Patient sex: F
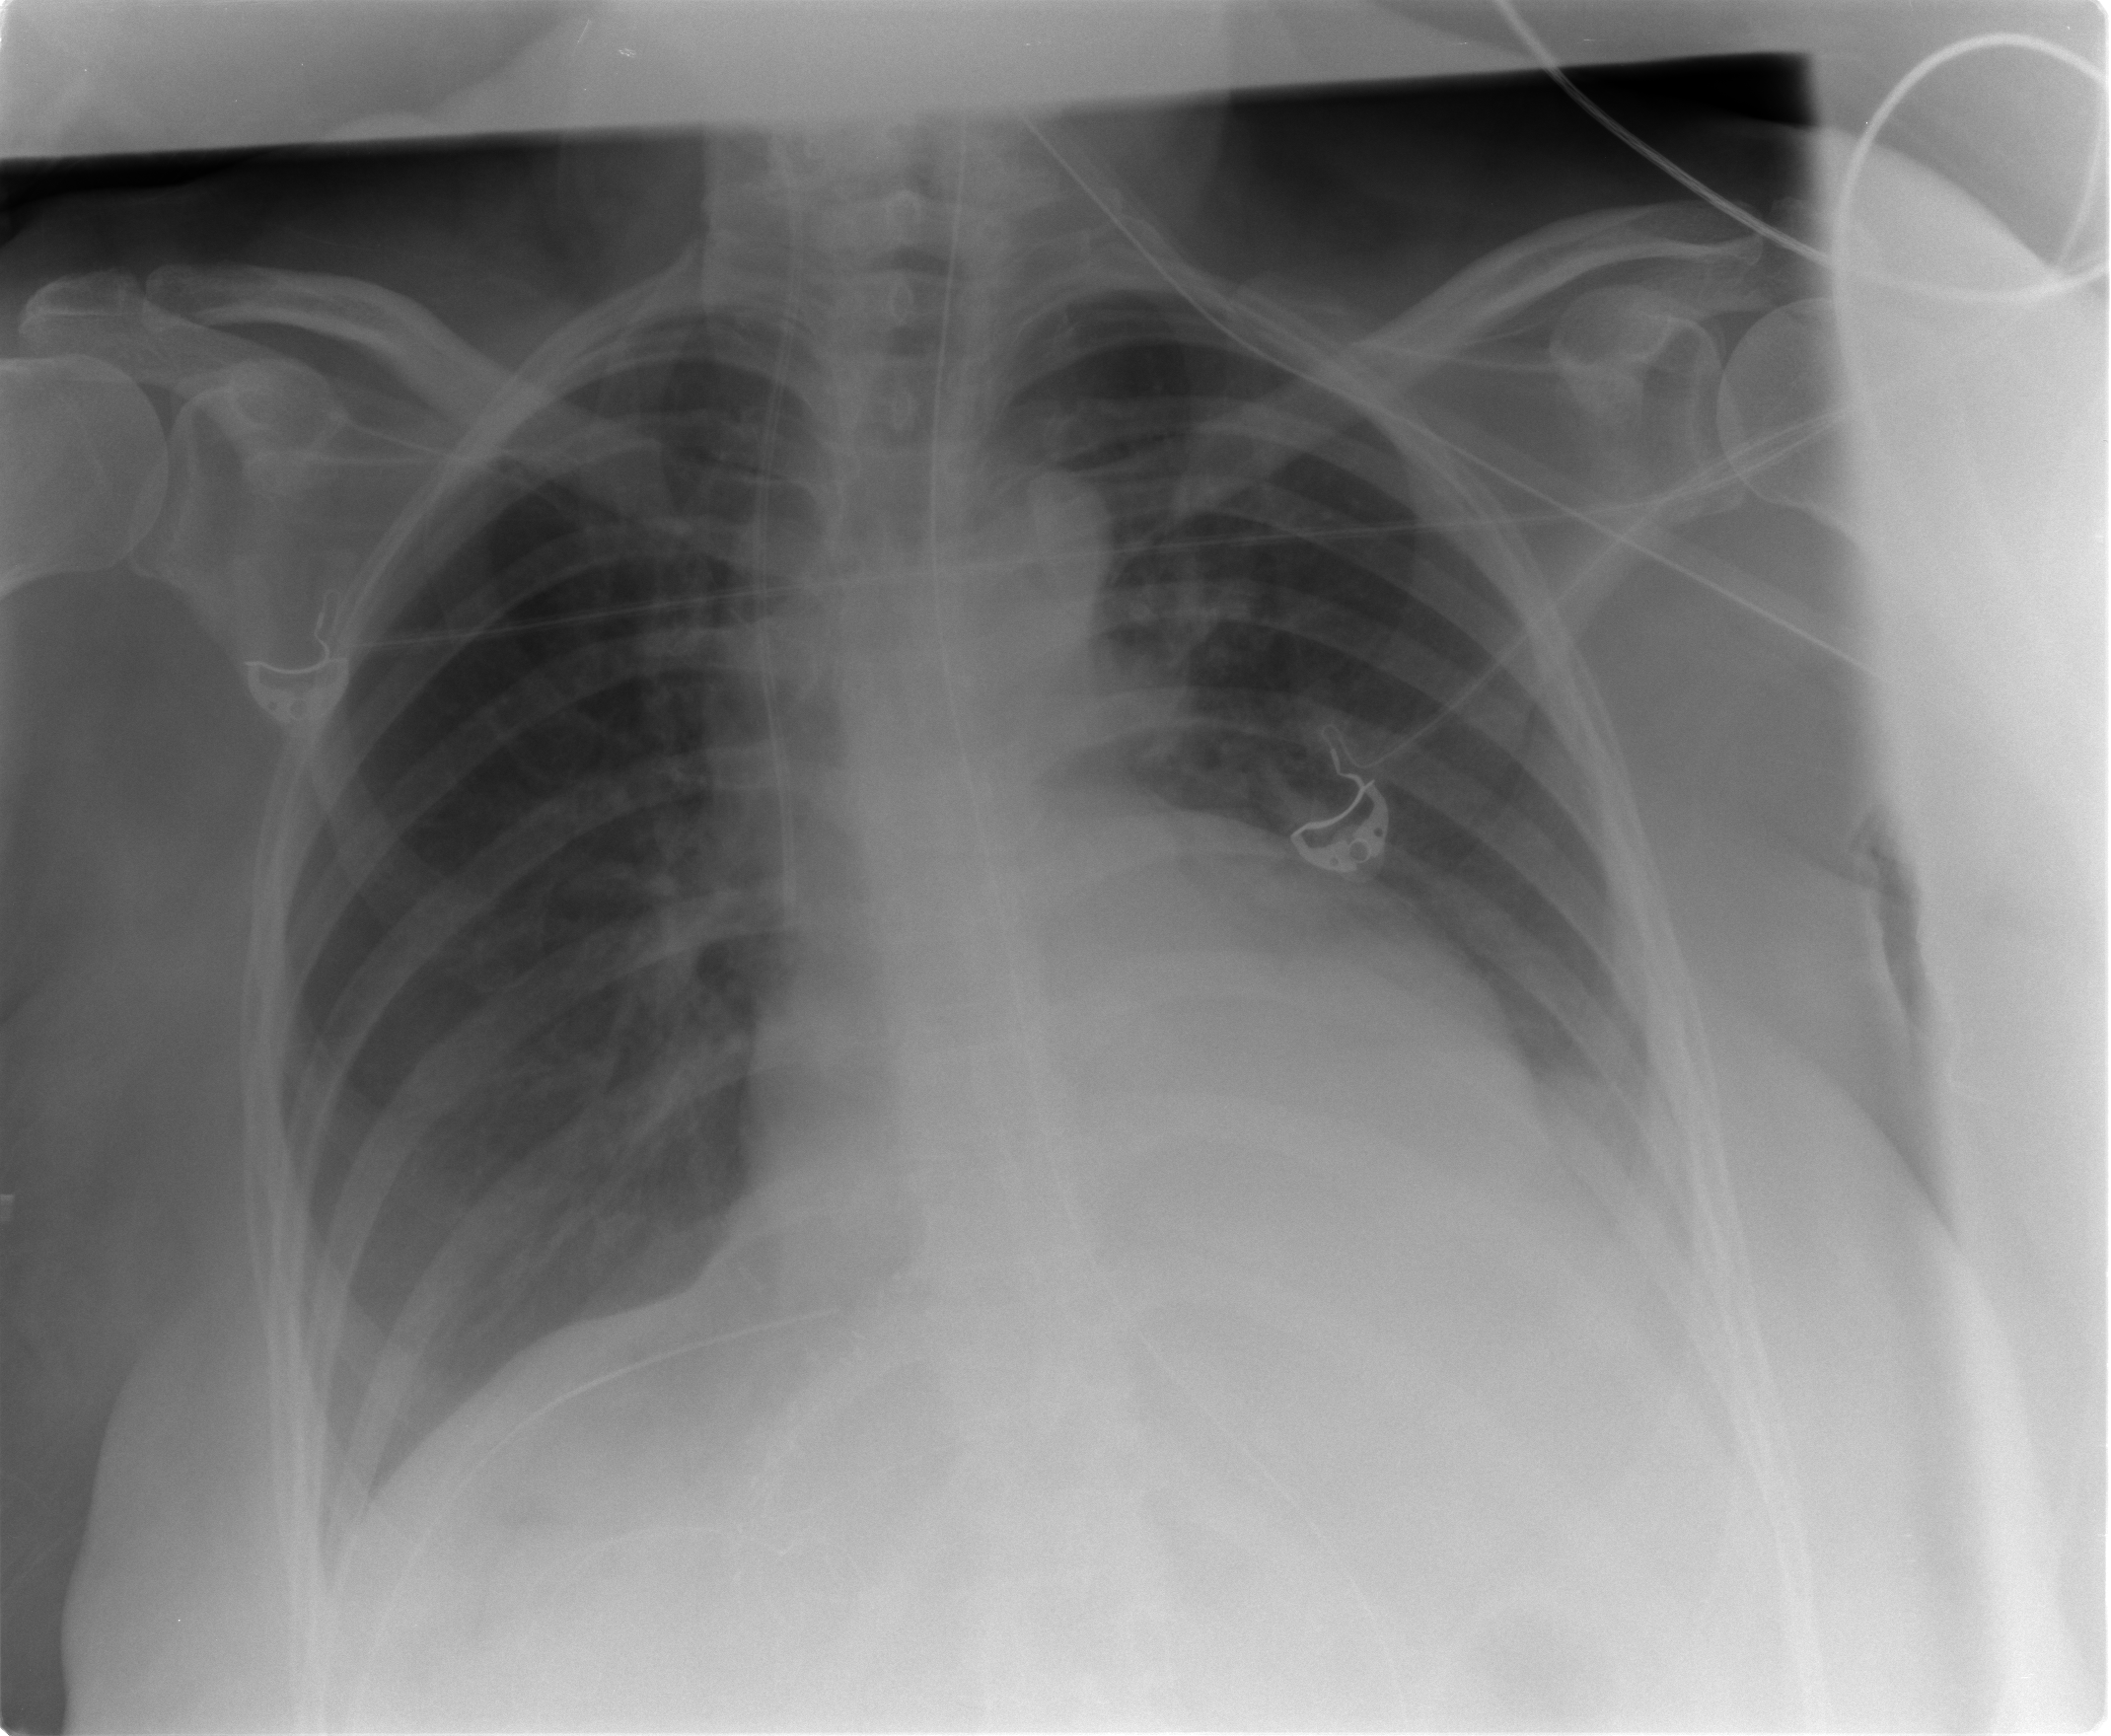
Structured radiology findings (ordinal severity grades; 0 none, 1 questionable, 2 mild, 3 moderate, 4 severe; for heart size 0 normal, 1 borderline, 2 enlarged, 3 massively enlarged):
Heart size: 2
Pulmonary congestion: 0
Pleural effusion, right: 2
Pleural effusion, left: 3
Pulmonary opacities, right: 0
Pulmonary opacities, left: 0
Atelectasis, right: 2
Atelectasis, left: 2